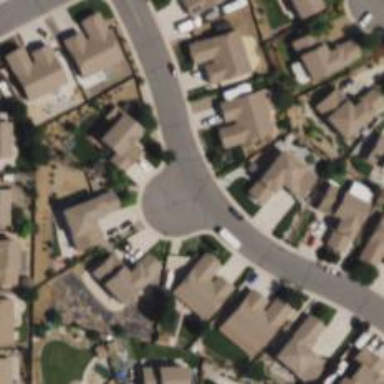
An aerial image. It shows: Residential road with asphalt surface and separate sidewalk.